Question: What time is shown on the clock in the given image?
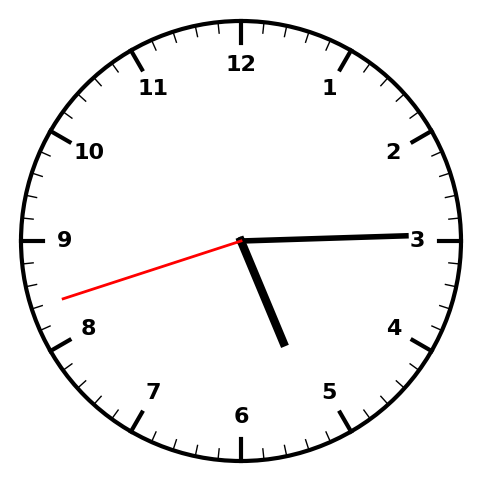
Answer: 05:14:42